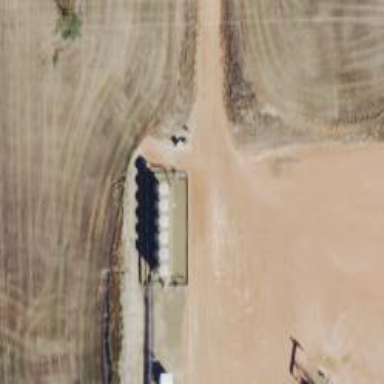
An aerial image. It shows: Storage tank with man-made structure.